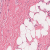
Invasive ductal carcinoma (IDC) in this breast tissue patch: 0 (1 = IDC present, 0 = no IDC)